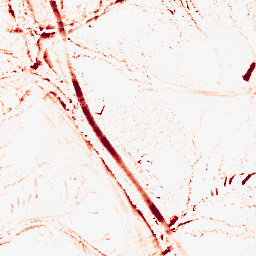
Category: morphological
Decomposition family: morphological
Decomposition parameters: operation: opening
size: 5
Upsampling method: quintic
Upsampling parameters: scale: 4
Upsampling scale: 4